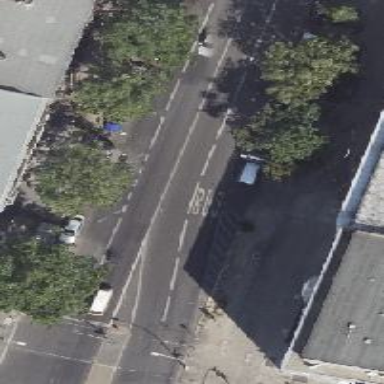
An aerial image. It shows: Primary road with asphalt surface. There are separate sidewalks and parallel parking lanes on both sides. The road also has shared bus and cycle lane.